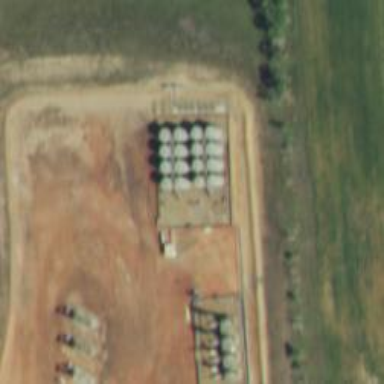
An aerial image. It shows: Storage tank that is man-made.